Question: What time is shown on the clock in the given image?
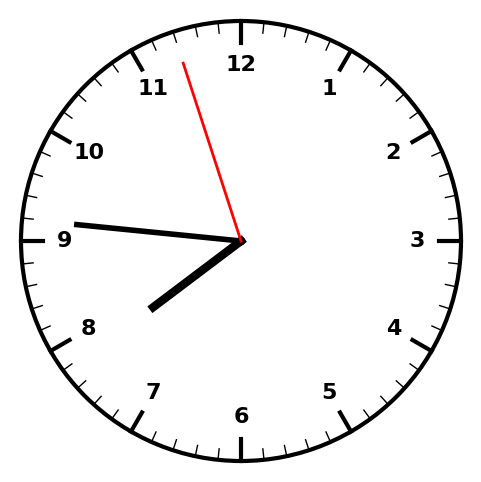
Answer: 07:45:57